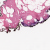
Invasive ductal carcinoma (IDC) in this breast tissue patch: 0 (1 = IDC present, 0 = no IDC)